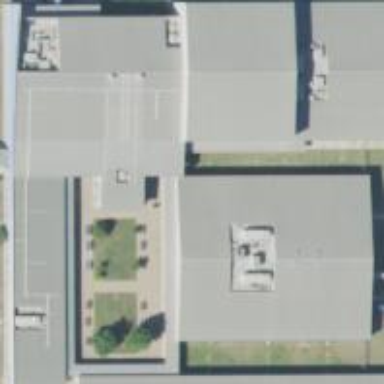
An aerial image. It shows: School building.